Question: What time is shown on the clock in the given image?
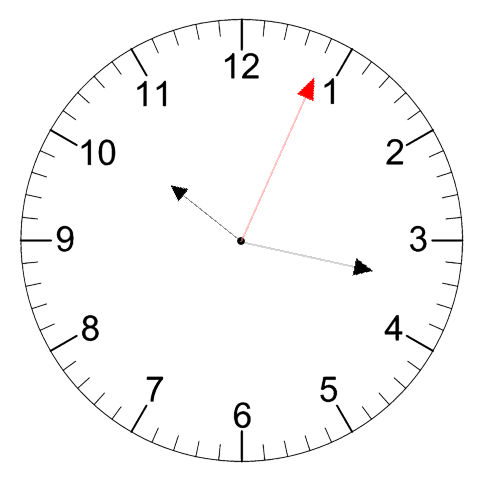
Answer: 10:17:04